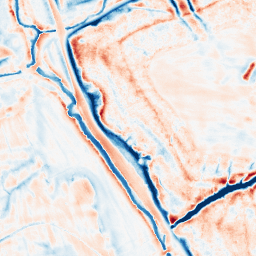
Category: edge_preserving
Decomposition family: bilateral
Decomposition parameters: d: 21
sigma_color: 150
sigma_space: 25
Upsampling method: quadratic
Upsampling parameters: scale: 8
Upsampling scale: 8